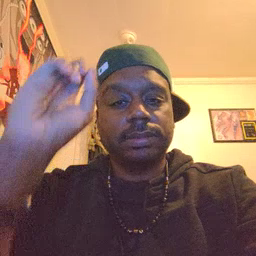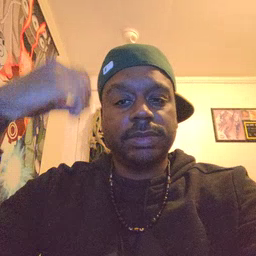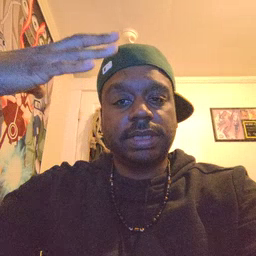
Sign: sun